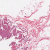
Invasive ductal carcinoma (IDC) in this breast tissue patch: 0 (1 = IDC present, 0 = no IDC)